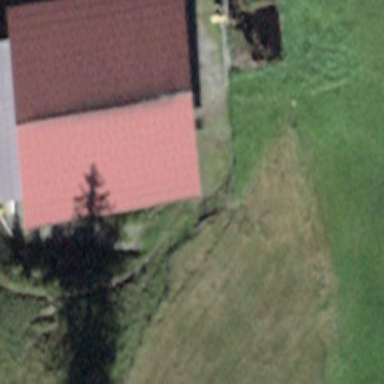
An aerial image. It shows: Rural barn.